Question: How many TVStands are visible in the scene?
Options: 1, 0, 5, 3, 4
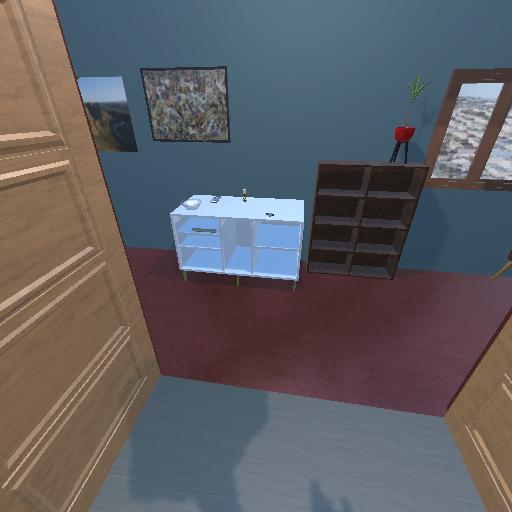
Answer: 1